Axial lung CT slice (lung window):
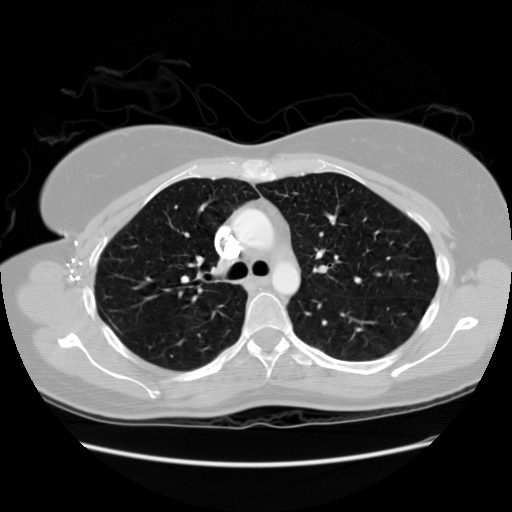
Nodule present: no